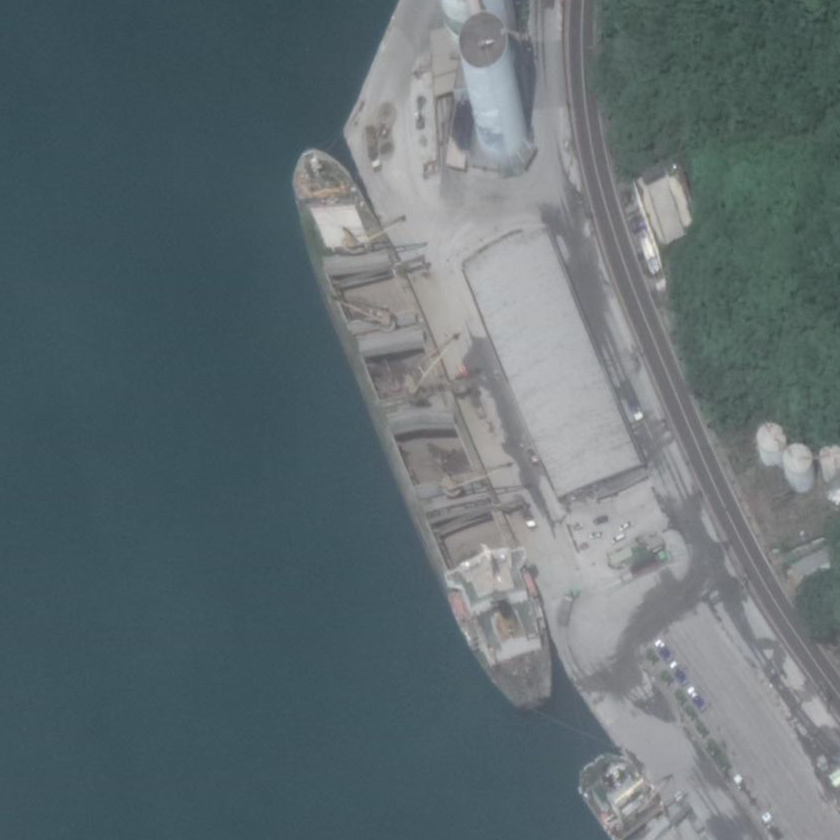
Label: Sand_carrier